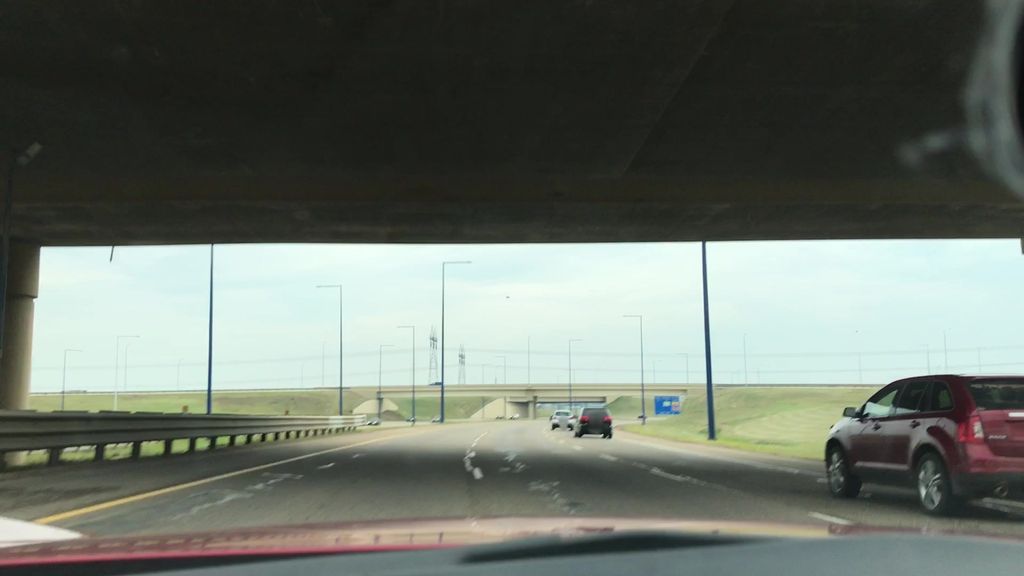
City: edmonton